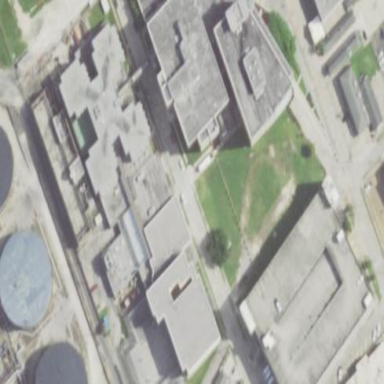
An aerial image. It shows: Prison.